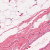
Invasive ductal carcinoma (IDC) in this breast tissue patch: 0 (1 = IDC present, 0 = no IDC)